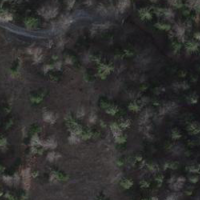
EUNIS habitat code: 43
Species observed at this site:
Argynnis paphia